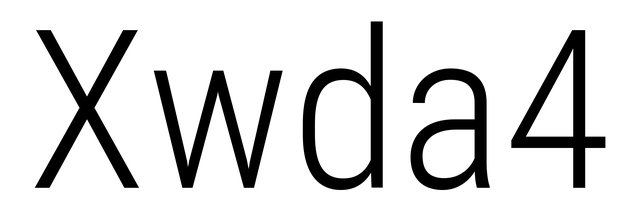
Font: Roboto_Condensed_Light